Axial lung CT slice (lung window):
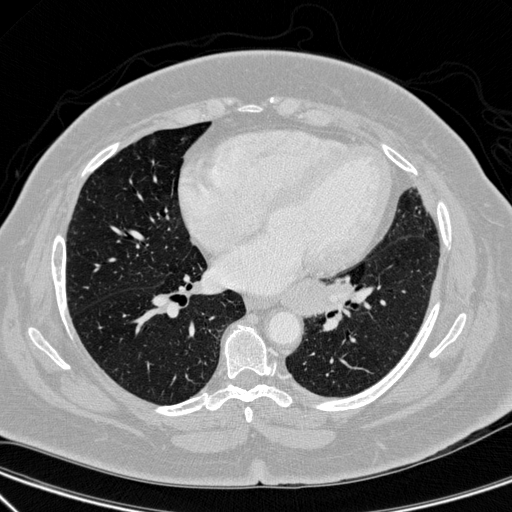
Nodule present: no